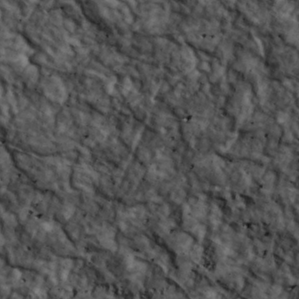
Label: non_frost